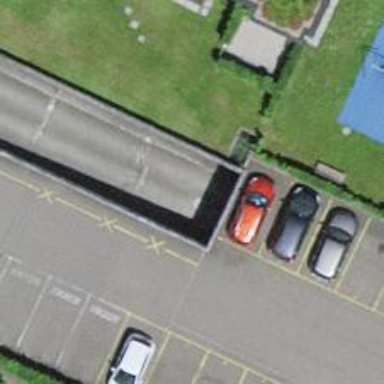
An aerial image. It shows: Parking area.